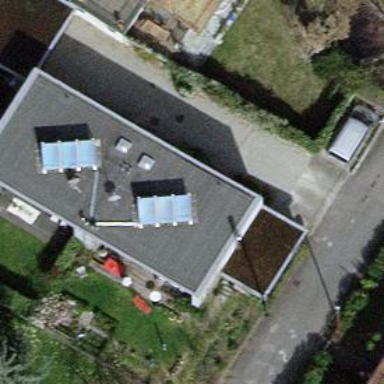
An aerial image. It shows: Garden enclosed by fence.